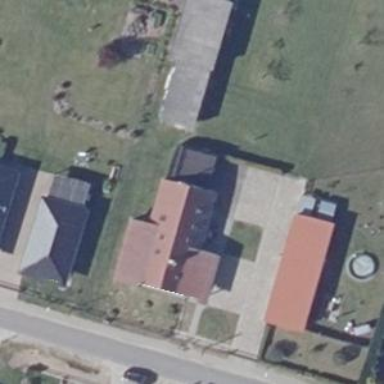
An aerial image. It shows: Simple house.